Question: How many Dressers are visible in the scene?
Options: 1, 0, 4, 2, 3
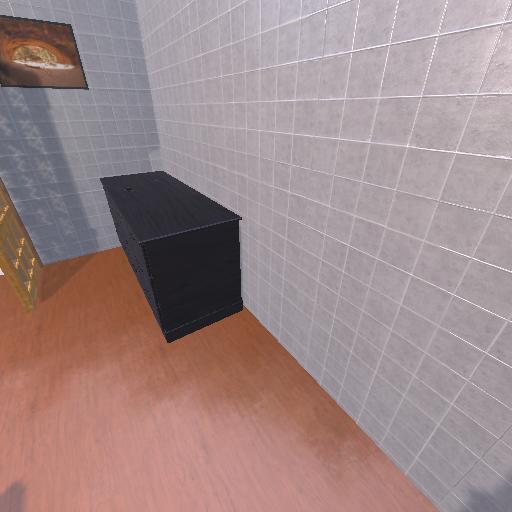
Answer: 1